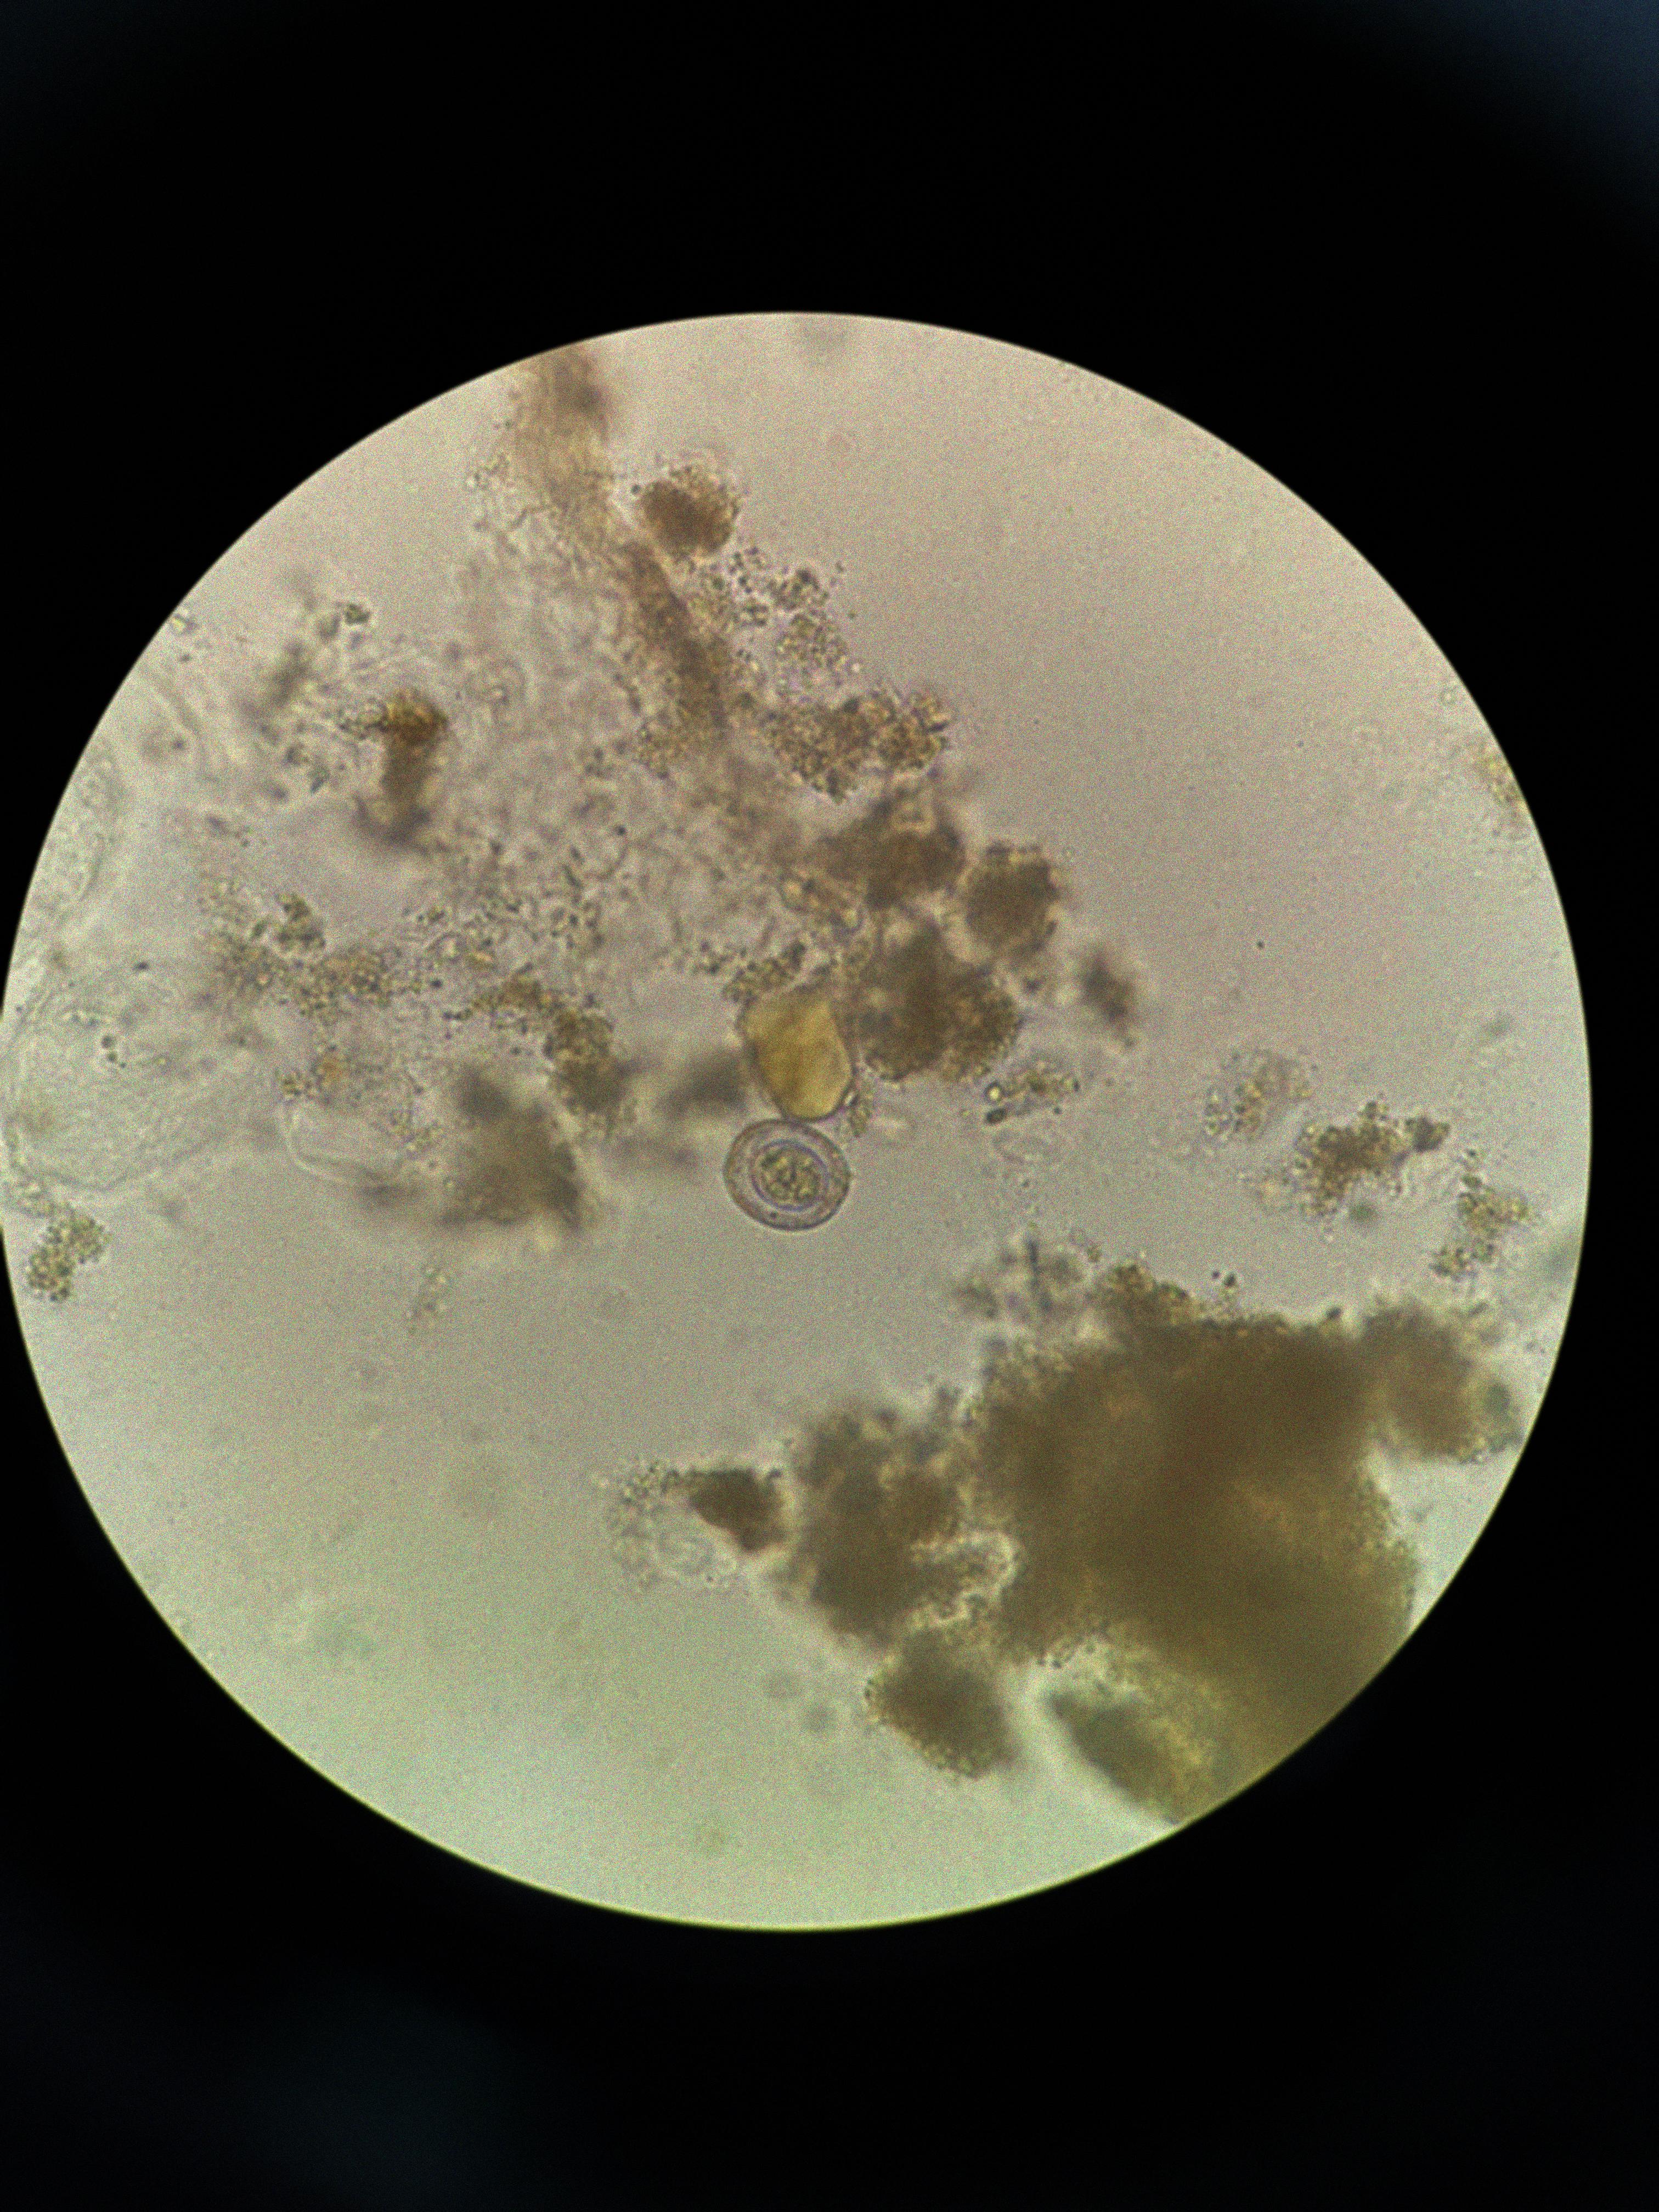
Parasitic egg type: Hymenolepis nana